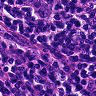
Metastatic tissue present: no